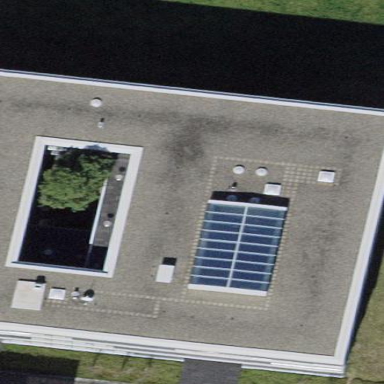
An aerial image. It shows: Commercial building with flat roof.